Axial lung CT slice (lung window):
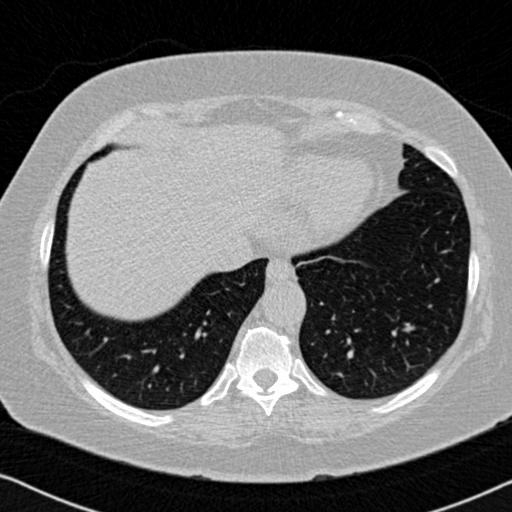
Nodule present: no